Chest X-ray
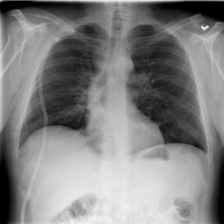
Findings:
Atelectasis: negative
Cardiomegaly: negative
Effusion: negative
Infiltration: negative
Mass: negative
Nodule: negative
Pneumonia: negative
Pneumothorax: positive
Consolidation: negative
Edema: negative
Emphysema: negative
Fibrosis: negative
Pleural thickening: negative
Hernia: negative